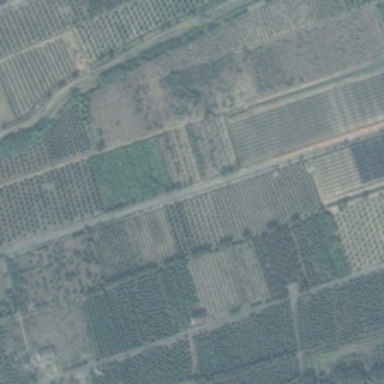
Many pieces of green farmlands are orderly together .